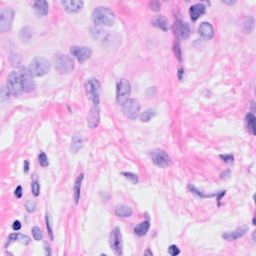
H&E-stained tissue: Breast